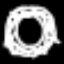
Label: donut